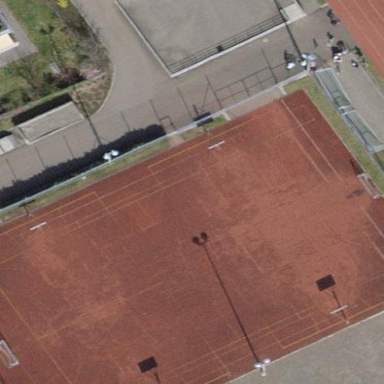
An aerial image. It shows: Paved basketball court on leisure land pitch.